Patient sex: M
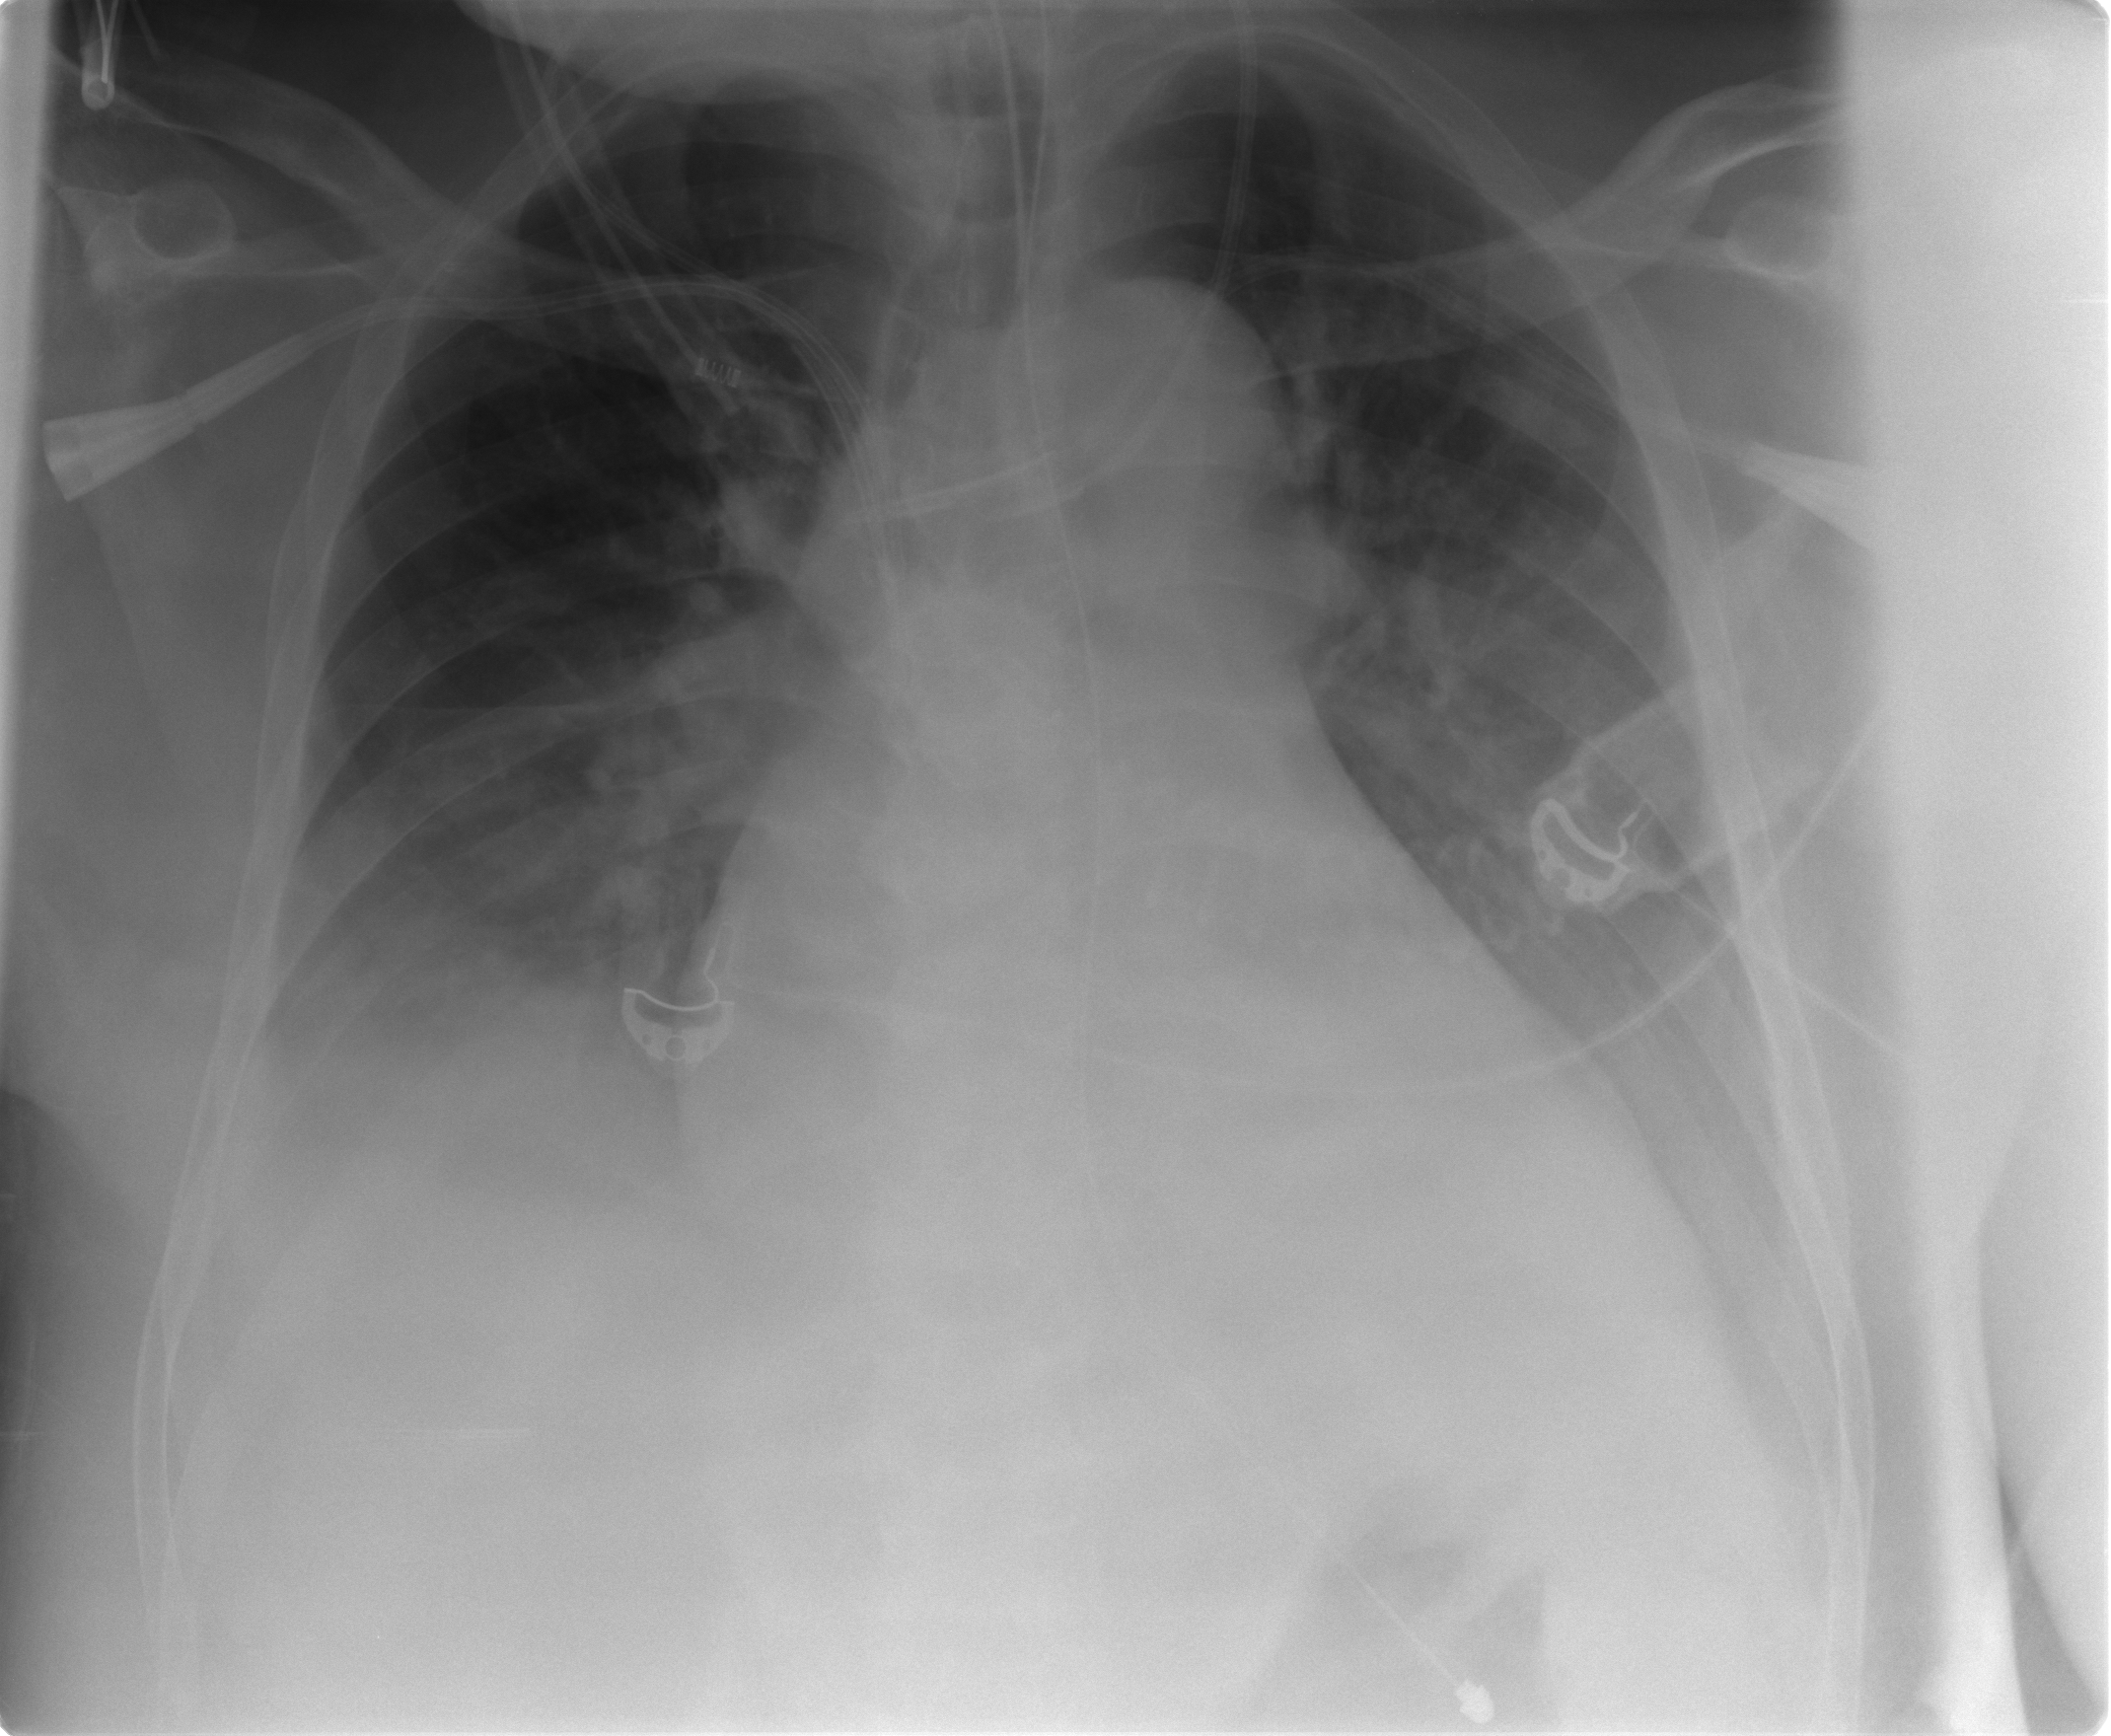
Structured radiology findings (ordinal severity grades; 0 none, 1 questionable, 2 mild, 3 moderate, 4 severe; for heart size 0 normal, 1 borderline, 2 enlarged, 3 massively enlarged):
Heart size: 3
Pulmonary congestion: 0
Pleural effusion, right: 3
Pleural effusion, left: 1
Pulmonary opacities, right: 0
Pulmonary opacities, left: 0
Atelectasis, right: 2
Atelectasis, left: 2